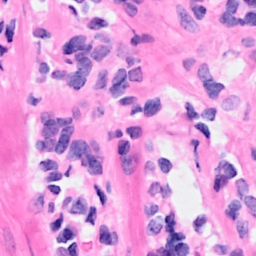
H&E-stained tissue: Breast